Field crop: maize
Growth stage: 2
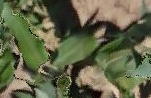
Species: maize